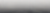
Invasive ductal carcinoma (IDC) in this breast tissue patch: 0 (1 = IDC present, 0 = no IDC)